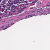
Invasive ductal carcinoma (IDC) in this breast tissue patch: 0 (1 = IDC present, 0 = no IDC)